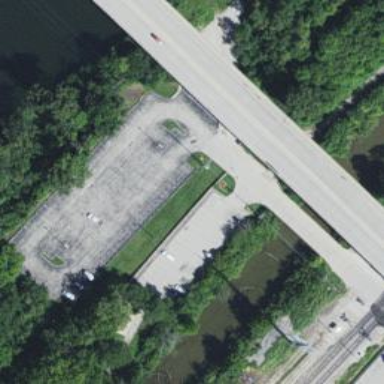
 designated for park and ride services by train."